Interaction volume radius: 10 \u00c5
Interaction volume height: 35 \u00c5
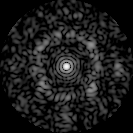
Disorder parameter: 0.7235